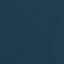
Land use / land cover: SeaLake